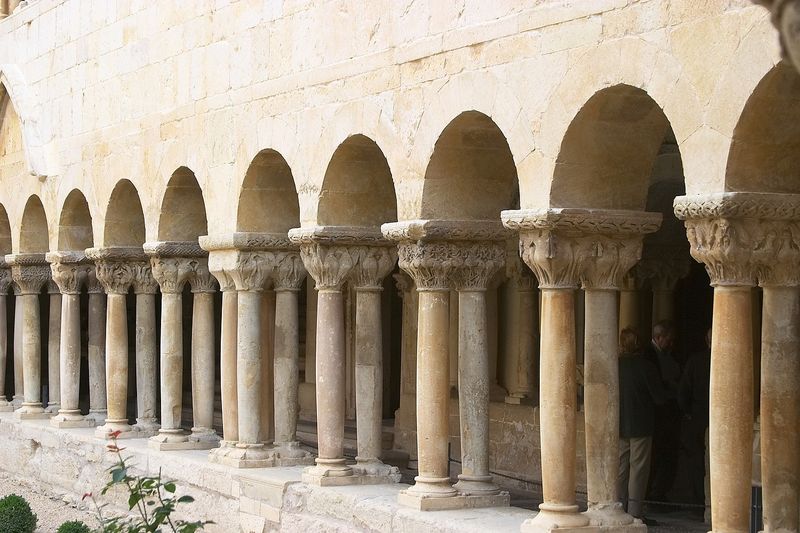
Titel: S. Domingo de Silos
Standort: Burgos (EU - E)
Schlagwörter: weiß, gelb, grün, menschen, sand, hell, säule, säulen, rosen, rot, wand, architektur, mensch, sockel, stein, pflanzen, rund, garten, bogen, mauer, besucher, foto, bögen, innenhof, kloster, kapitell, sandstein, hel, griechisch, mittelalter, schaft, kapitel, säulengang, kreuzgang, rundgang, kapital, süulen, kapitäle, hogwarts, doppeläulen